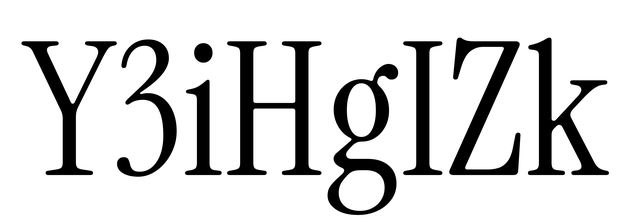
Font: InstrumentSerif-Regular